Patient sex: M
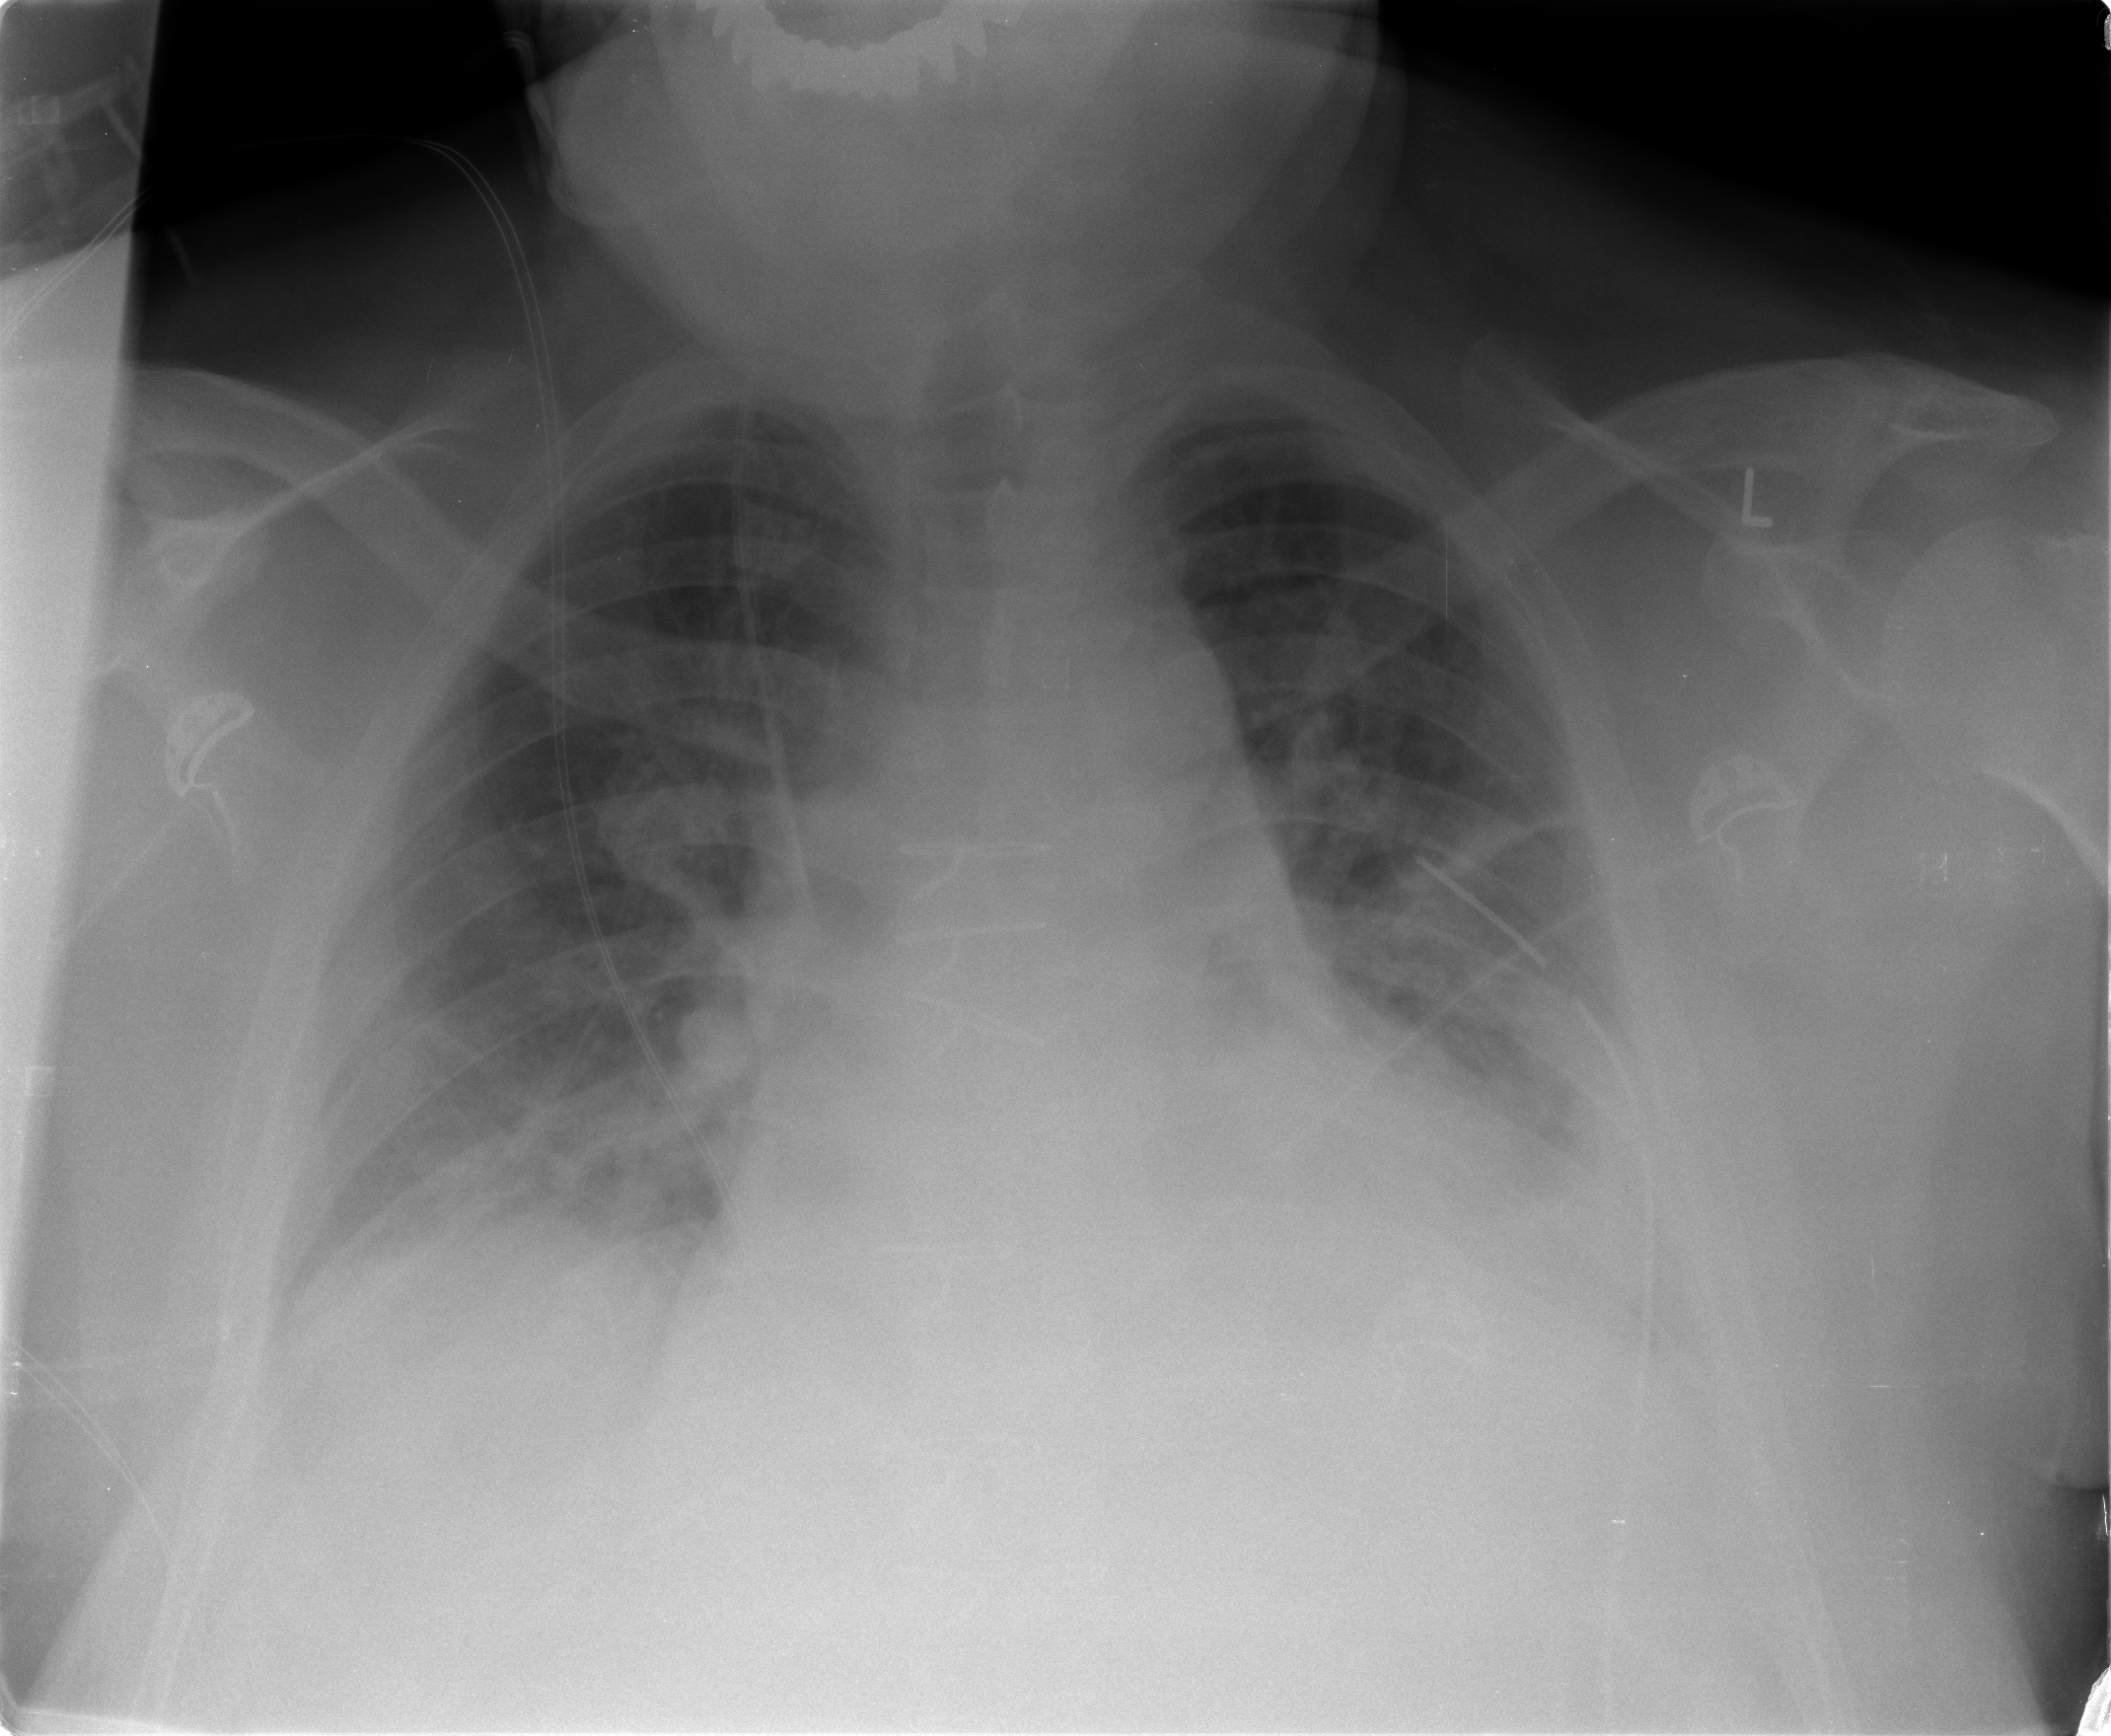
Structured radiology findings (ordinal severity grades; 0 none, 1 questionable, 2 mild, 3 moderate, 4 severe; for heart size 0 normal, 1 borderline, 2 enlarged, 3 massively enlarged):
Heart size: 2
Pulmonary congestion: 2
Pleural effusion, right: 1
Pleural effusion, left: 2
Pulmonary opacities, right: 1
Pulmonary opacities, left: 1
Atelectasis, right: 2
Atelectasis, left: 2